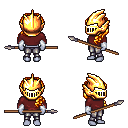
a pixel art fantasy rpg character, female body template, dark elf, purple skin, maroon long-sleeve shirt, metal pants, light blonde princess hairstyle, gold helm, white cloth bracers, spear, four views (front, back, left, right), 2x2 character sprite sheet, small pixel art, hard edges, no anti-aliasing